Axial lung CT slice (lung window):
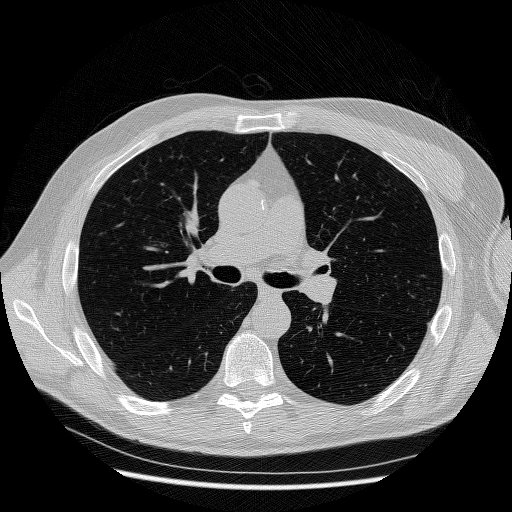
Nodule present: no